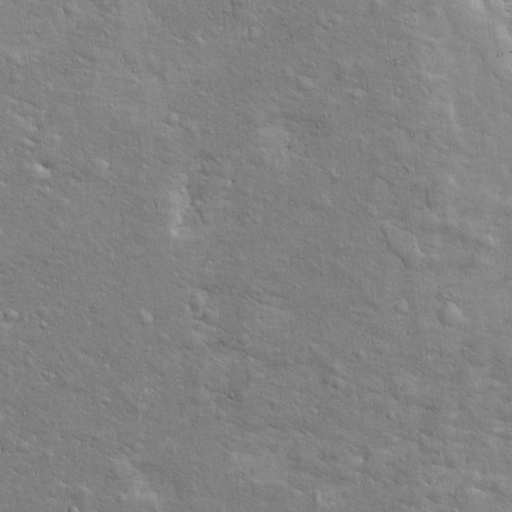
Objects detected: cone